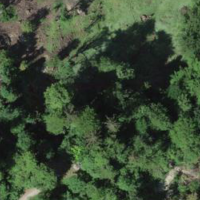
EUNIS habitat code: 44
Species observed at this site:
Melittis melissophyllum
Carrhotus xanthogramma